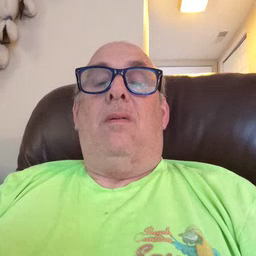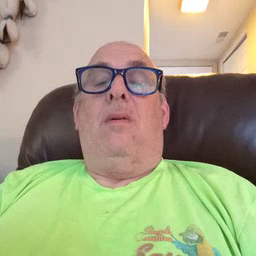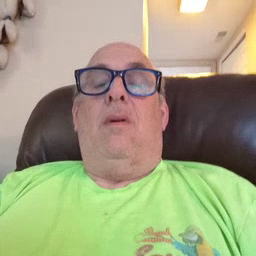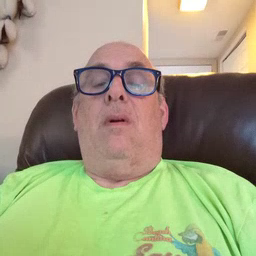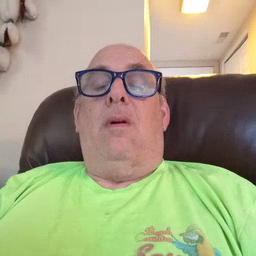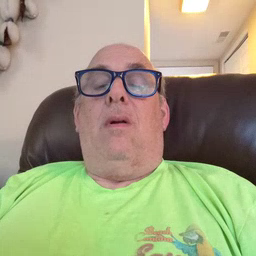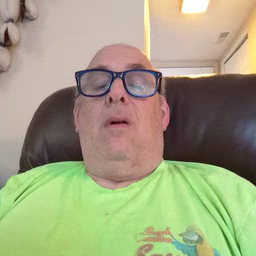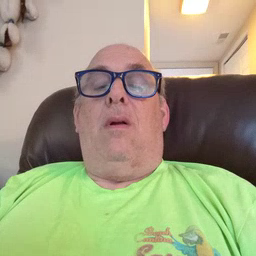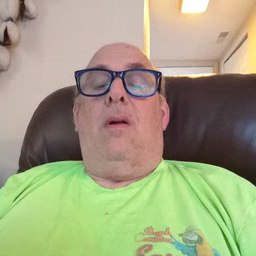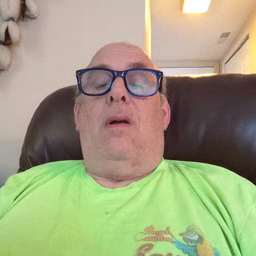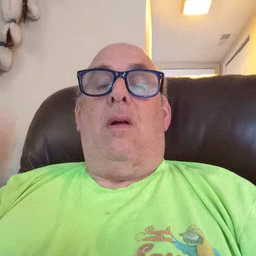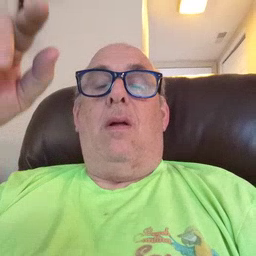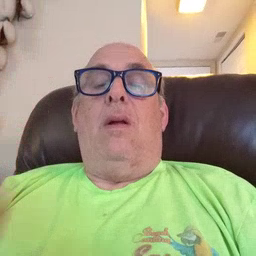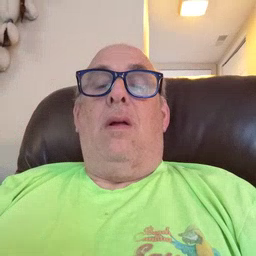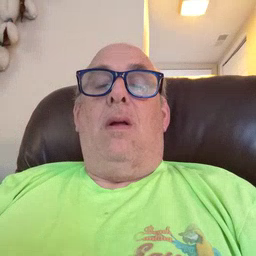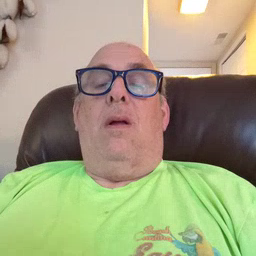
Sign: hat